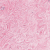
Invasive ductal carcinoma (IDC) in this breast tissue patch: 0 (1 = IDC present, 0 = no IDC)